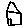
Label: house